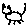
Label: cat